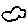
Label: cloud